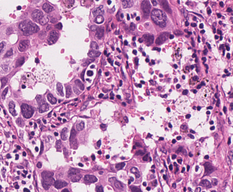
Tumor epithelial tissue: yes
Tumor-associated stroma tissue: yes
Normal tissue: no